Current action and preconditions to check: trajectory_clear

Your task: For each precondition in the list above, predict whether it will hold at this action.

Consider the current scene as observed from the mobile robot's camera, and analyze the predicted future states of all dynamic agents (e.g., people, animals, vehicles, or any moving entities) within the NEXT SECOND.

IMPORTANT: Only answer "very likely" if you are absolutely certain—based on strong, clear evidence—that a dynamic agent will violate the precondition in the predicted future state. Do NOT answer "very likely" for unlikely, ambiguous, or low-probability risks.

Ask yourself for each precondition: Is there a high probability, with clear and convincing evidence, that the predicted future states of any dynamic agent will interfere with the predicted future state of the currently executing action within the NEXT SECOND, causing that precondition to fail?

Assess the risk level based on these predictions. Use "likely" or "very likely" if motions create a clear risk of interference.

Use "neutral" or "improbable" if agents are nearby but their predicted paths are clearly diverging or non-conflicting.

Failure Risk Categories: "very improbable", "improbable", "neutral", "likely", "very likely"

Answer Format: Output ONLY the probability_of_failure value from these categories: "very improbable", "improbable", "neutral", "likely", "very likely"

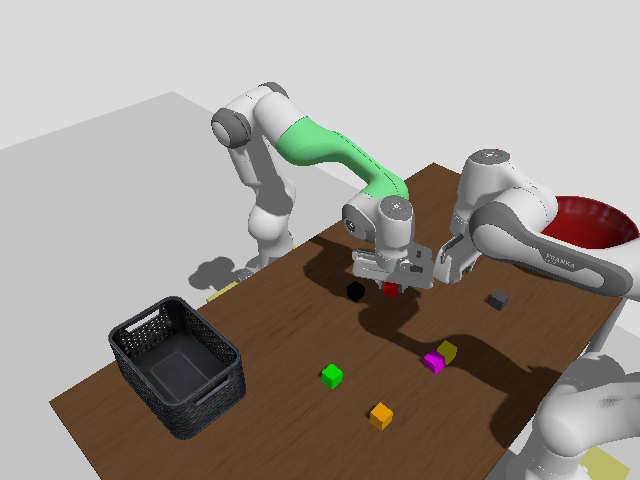

Answer: neutral